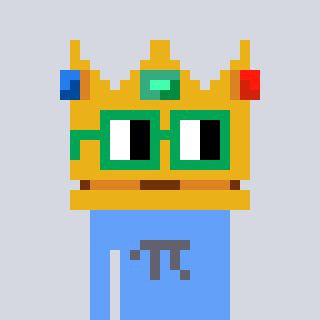
a pixel art character with square green glasses, a crown-shaped head and a blue-colored body on a cool background